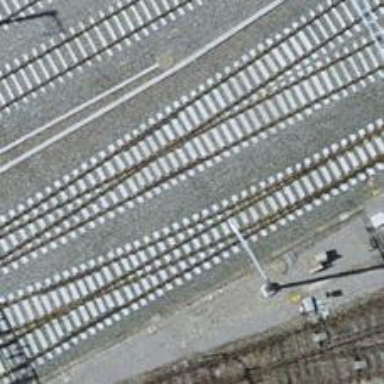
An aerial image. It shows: Railway crossing.